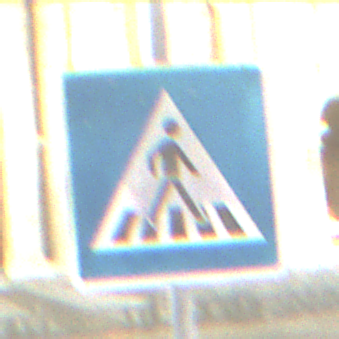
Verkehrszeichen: FussgaengerueberwegLinks
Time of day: Night
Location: Outdoor (Urban)
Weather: PartlyCloudy
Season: NotSpecified
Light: Artificial